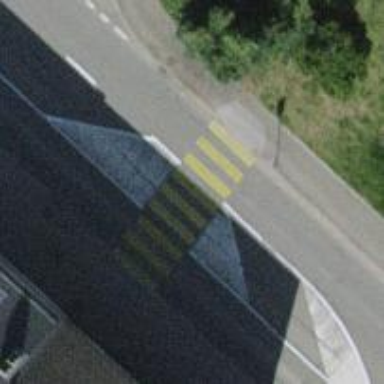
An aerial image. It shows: Uncontrolled crossing on the road.